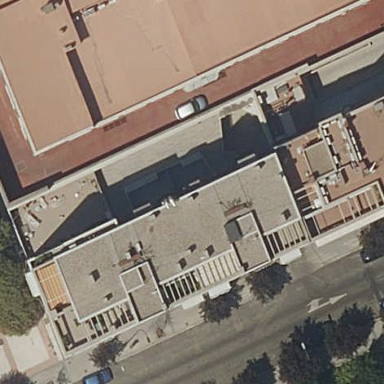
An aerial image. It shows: Image showing building with apartments.